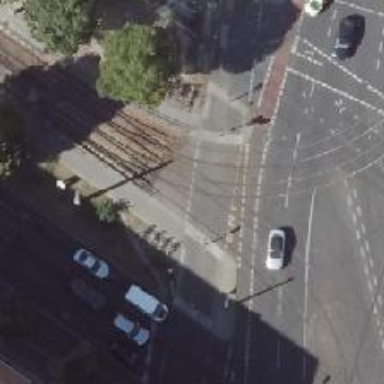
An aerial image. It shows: Tram railway line with electrified contact line.